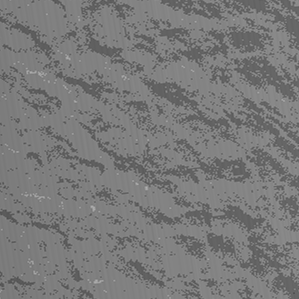
Label: frost